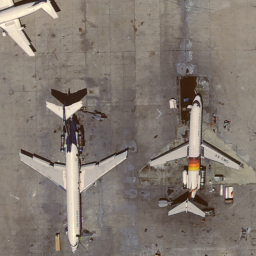
Label: airplane